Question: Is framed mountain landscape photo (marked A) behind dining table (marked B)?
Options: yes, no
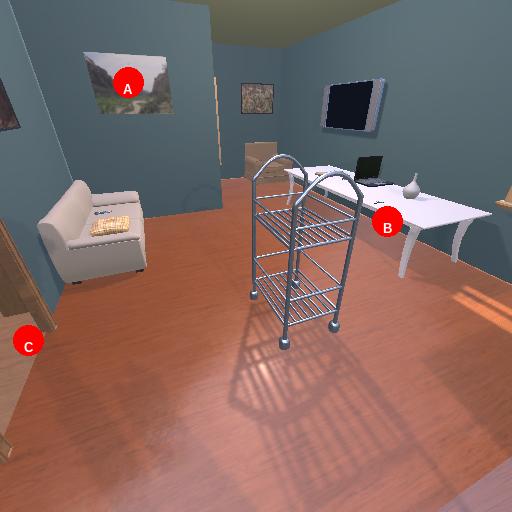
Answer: yes